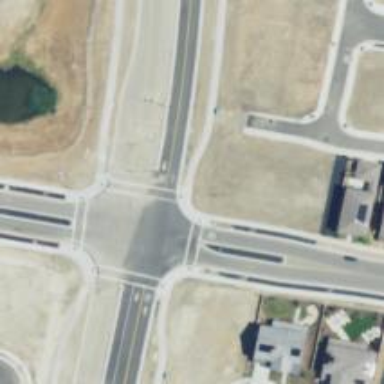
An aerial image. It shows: Marked road crossing.